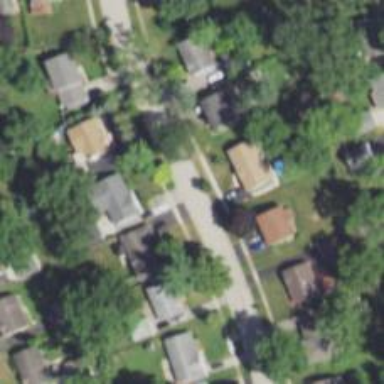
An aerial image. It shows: Residential road.